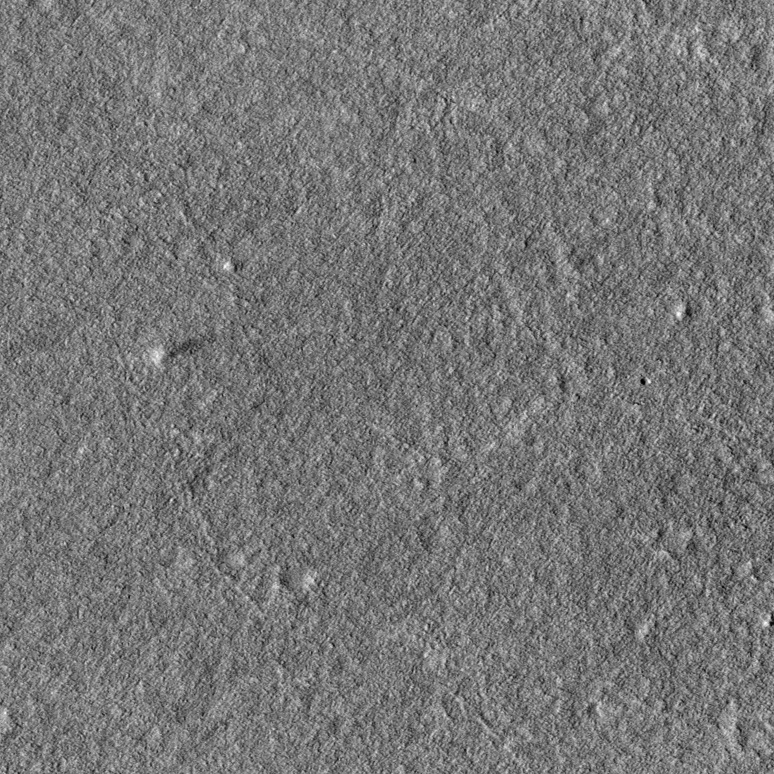
Label: dustdevil